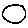
Label: circle